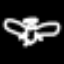
Label: angel